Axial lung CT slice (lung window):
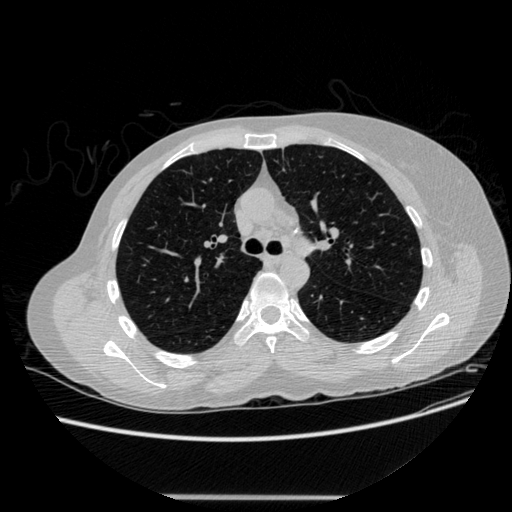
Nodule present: no